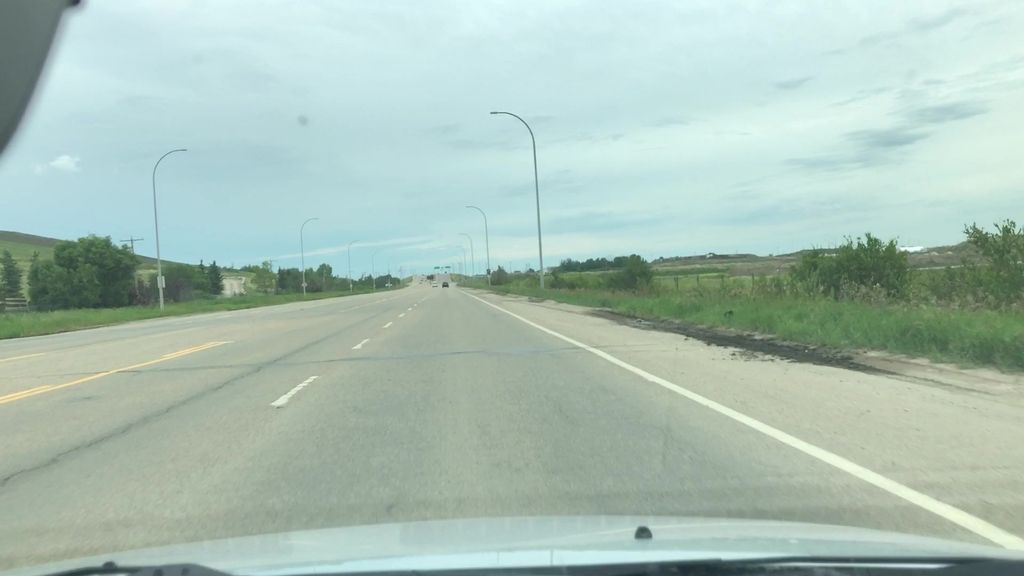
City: edmonton